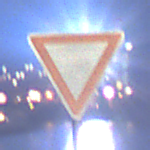
Verkehrszeichen: VorfahrtGewaehren
Umgebung: Outdoor, Urban
Tageszeit: Night
Wetter: PartlyCloudy
Licht: Artificial
Jahreszeit: NotSpecified
Kontrast: HighContrast